Field crop: tomato
Growth stage: 2
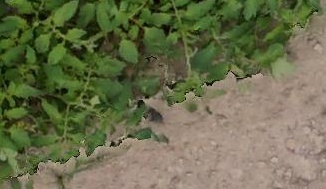
Species: tomato